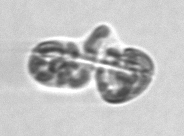
Label: Karenia